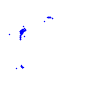
Particle: kaon